Interaction volume radius: 5 \u00c5
Interaction volume height: 25 \u00c5
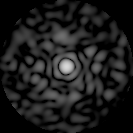
Disorder parameter: 0.8263